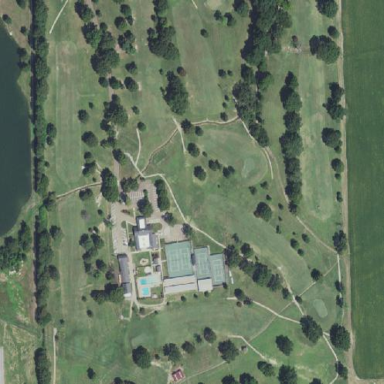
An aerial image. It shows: Golf course surrounded by greenery.